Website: slack
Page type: payment
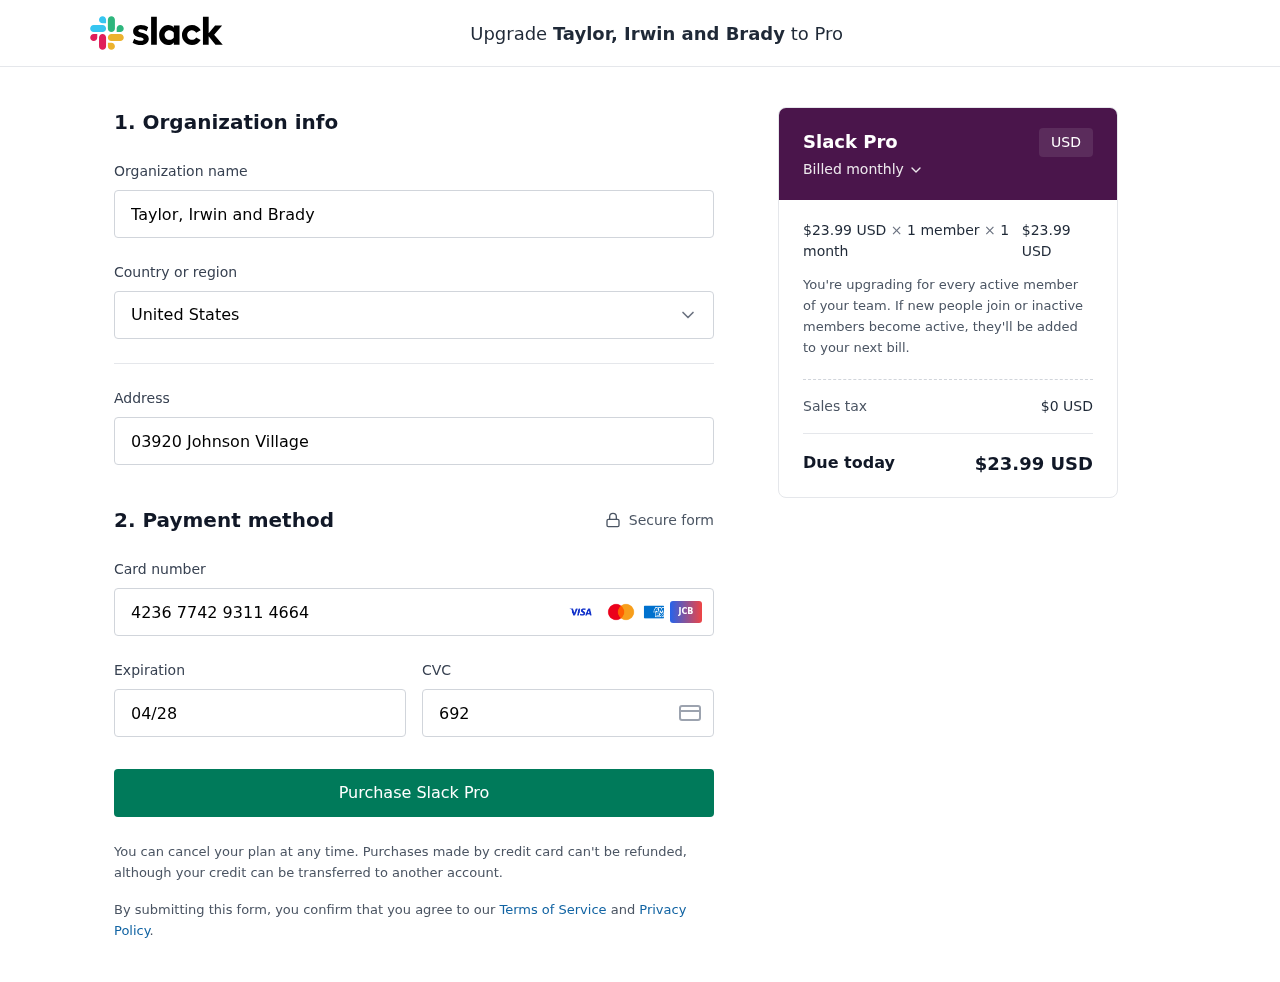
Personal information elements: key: PII_CARD_CVV
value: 692
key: PII_CARD_EXPIRY
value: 04/28
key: PII_CARD_NUMBER
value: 4236 7742 9311 4664
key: PII_COMPANY
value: Taylor, Irwin and Brady
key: PII_COUNTRY
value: United States
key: PII_STREET
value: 03920 Johnson Village
Product elements: key: PRODUCT1_PRICE
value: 23.99
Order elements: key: ORDER_SUBTOTAL
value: $23.99 USD
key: ORDER_TAX
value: $0 USD
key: ORDER_TOTAL
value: $23.99 USD